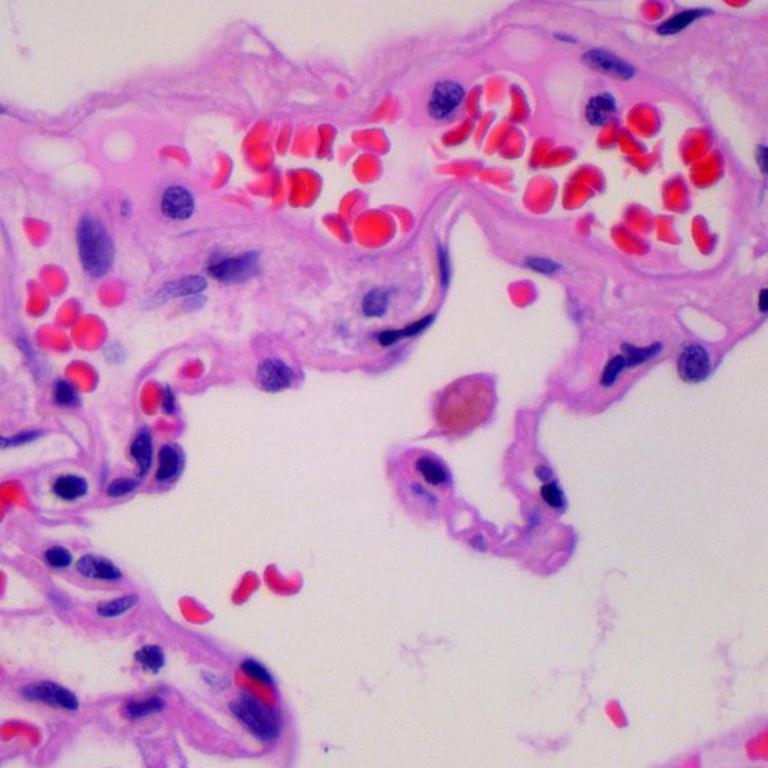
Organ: lung
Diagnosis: benign